Field crop: tomato
Growth stage: 1
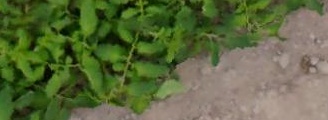
Species: tomato